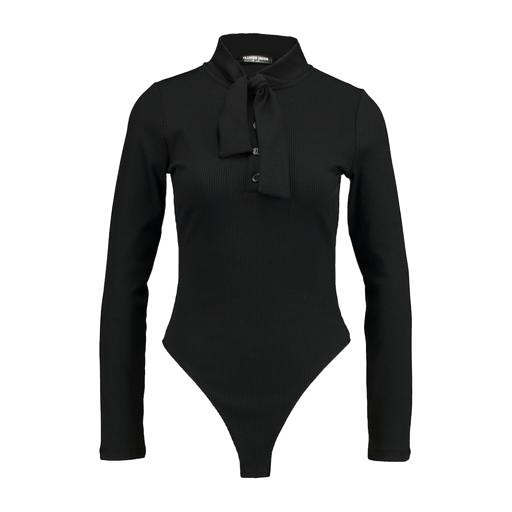
black nly half button shirt, black becca tie neck long sleeve shirt, black henley long-sleeved ribbed-jersey top, white background